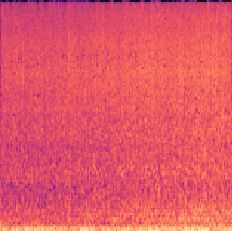
Sound class: Rain